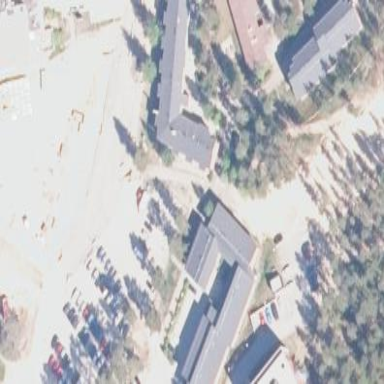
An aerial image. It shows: Paved parking area.